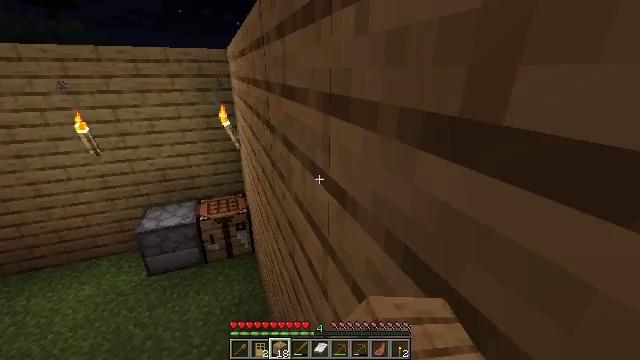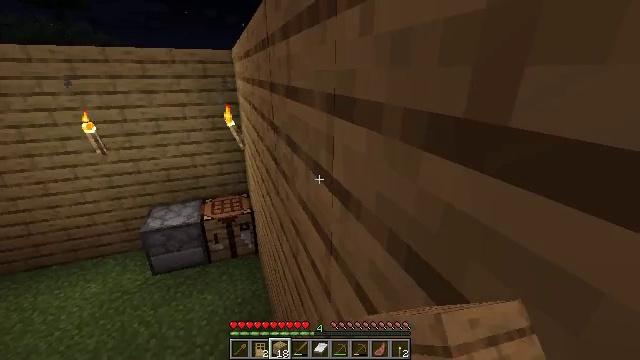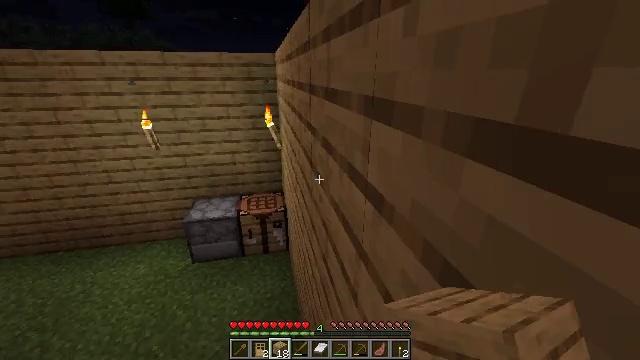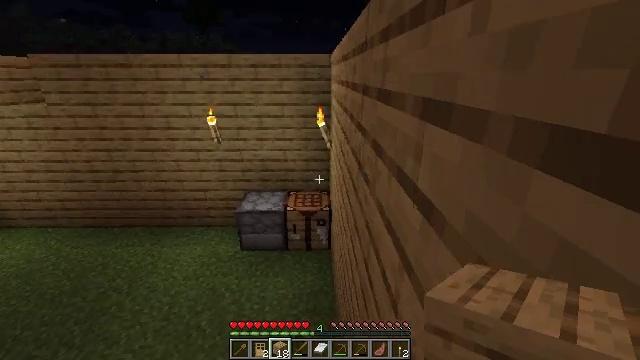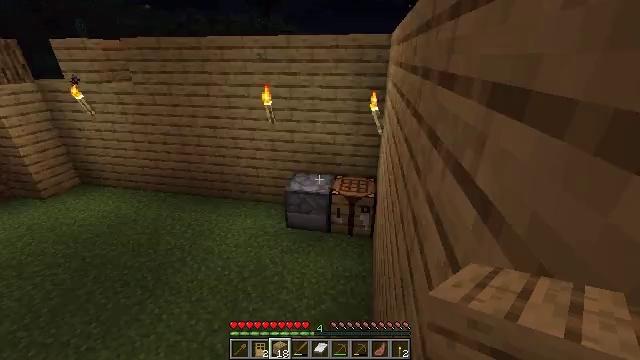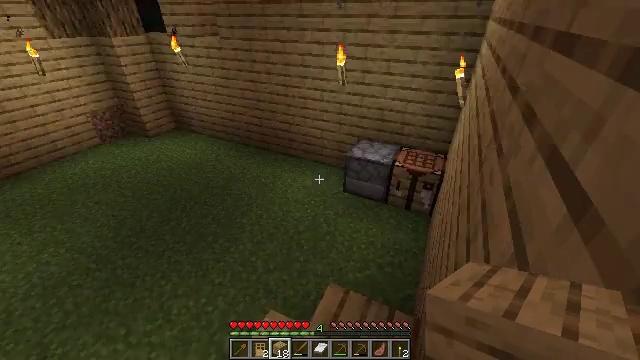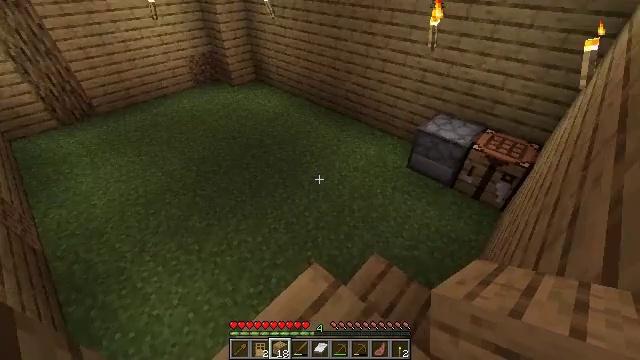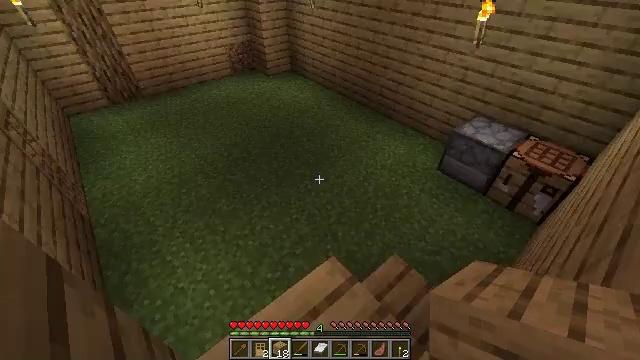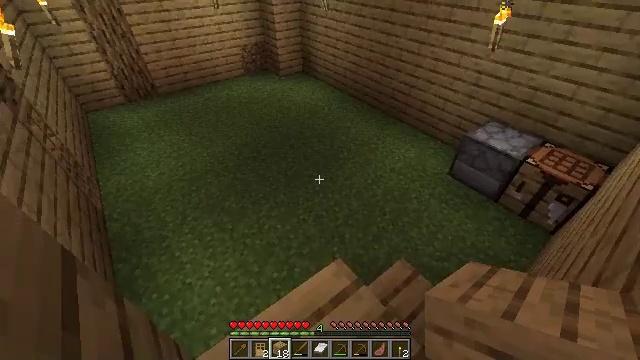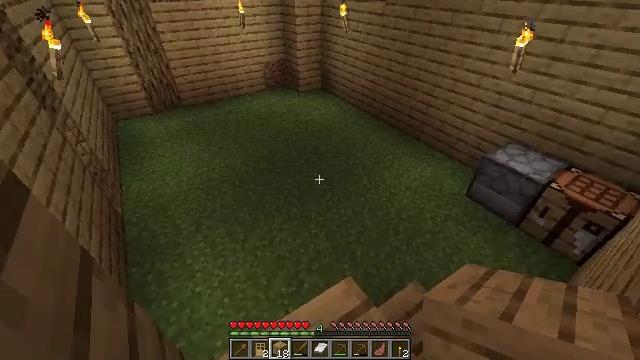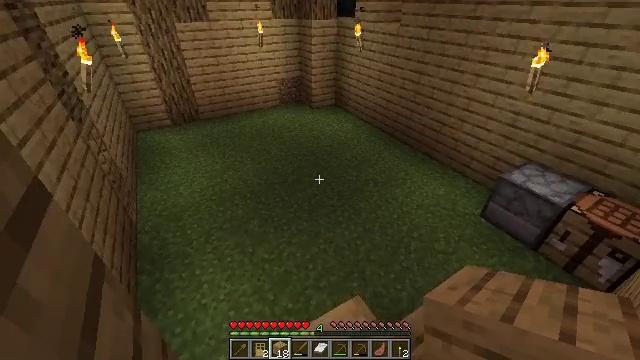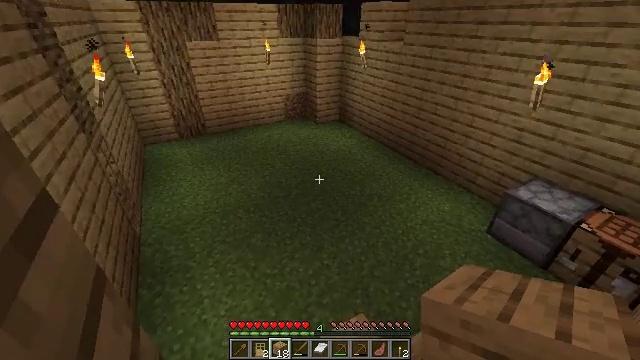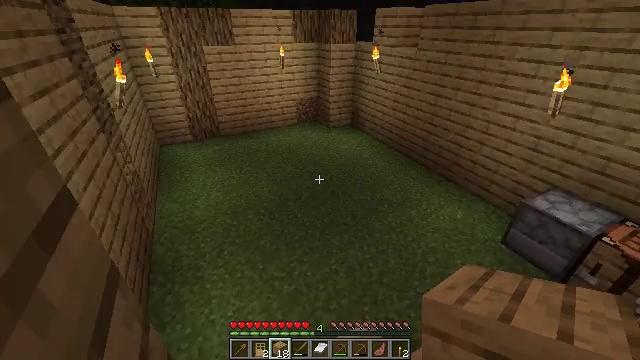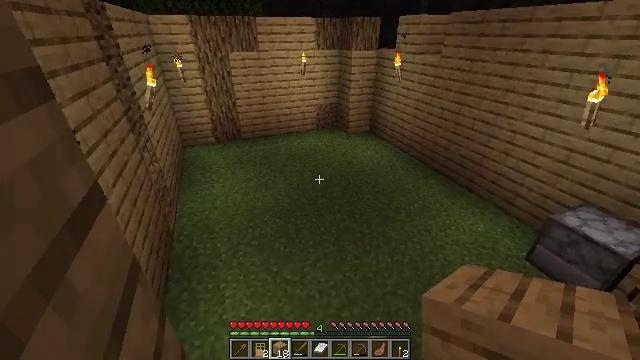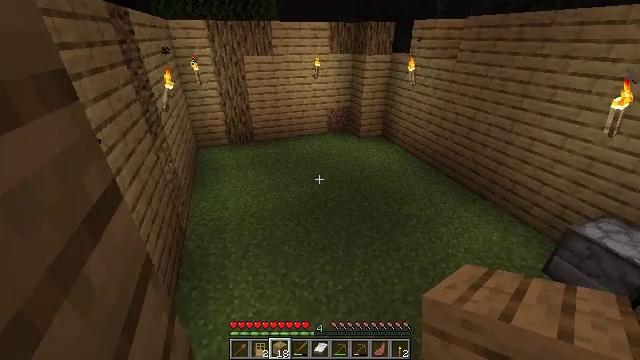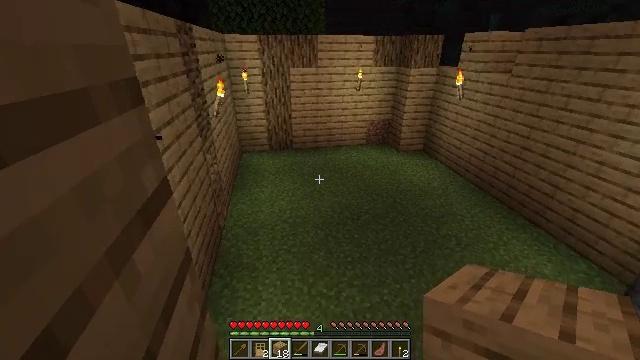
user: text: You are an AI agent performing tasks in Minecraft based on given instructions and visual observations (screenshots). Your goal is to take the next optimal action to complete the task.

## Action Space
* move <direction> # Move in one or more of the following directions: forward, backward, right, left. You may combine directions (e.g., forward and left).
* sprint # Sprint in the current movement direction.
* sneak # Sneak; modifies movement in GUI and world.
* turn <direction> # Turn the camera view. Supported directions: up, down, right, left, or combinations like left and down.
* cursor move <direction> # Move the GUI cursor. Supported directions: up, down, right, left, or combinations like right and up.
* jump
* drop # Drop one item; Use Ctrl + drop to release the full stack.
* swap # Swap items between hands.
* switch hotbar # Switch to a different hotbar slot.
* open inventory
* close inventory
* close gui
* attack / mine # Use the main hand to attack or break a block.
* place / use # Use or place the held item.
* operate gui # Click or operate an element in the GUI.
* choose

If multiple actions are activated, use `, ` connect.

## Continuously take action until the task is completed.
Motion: motion action
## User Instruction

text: Break the existing planks.
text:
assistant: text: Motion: no_op
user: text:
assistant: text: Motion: turn left
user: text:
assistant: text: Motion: turn left
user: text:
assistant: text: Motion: turn left and down
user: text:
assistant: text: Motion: turn left and down
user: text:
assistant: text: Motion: turn left and down
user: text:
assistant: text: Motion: turn left and down
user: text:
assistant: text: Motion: turn left
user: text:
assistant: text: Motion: turn left and up
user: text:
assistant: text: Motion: turn left and up
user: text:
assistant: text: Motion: turn left and up
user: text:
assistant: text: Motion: turn left
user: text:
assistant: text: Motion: turn left and up
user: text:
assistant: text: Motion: turn left
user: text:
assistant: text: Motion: turn left and up
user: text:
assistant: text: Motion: turn left
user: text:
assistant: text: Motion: no_op
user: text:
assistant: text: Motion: no_op
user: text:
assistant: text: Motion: no_op
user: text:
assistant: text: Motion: no_op
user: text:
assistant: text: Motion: no_op
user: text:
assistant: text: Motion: turn left
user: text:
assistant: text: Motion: move forward
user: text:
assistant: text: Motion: move forward
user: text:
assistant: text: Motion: move forward
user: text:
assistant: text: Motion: move forward
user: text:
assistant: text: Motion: no_op
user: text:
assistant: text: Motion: turn left
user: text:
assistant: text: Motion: turn left and up
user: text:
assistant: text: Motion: turn left